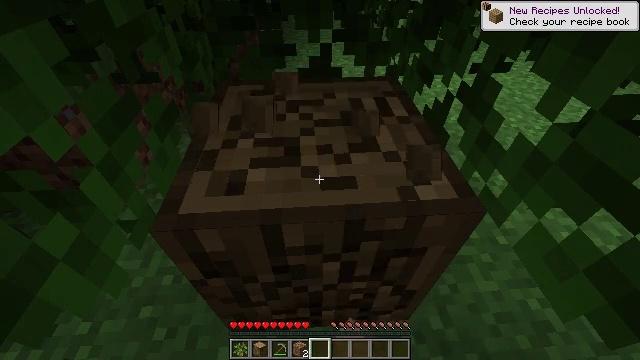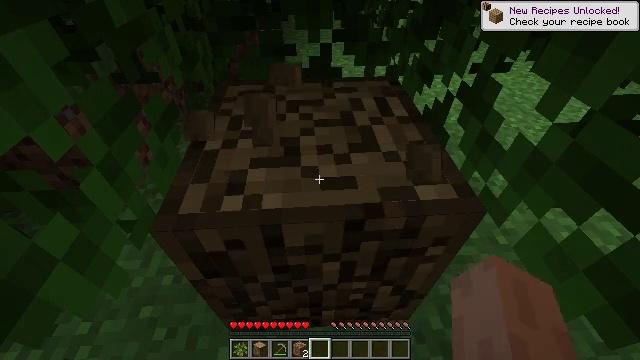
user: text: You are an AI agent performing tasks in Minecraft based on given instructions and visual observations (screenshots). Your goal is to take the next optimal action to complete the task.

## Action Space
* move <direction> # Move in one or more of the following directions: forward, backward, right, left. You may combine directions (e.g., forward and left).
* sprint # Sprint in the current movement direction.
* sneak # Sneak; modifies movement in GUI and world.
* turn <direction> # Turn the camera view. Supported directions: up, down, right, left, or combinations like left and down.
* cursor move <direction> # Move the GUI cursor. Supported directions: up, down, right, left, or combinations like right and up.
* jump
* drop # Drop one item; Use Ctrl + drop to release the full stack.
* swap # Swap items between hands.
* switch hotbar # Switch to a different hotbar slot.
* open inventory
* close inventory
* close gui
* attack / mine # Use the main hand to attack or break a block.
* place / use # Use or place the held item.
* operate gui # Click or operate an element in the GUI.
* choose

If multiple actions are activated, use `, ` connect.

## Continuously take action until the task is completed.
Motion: motion action
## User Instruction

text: Break oak leaves from the trees.
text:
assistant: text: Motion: attack / mine
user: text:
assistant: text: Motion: attack / mine